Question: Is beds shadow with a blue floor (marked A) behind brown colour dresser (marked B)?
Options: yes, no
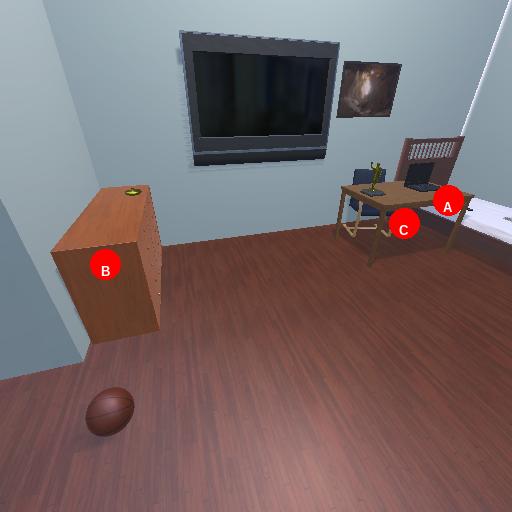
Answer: yes